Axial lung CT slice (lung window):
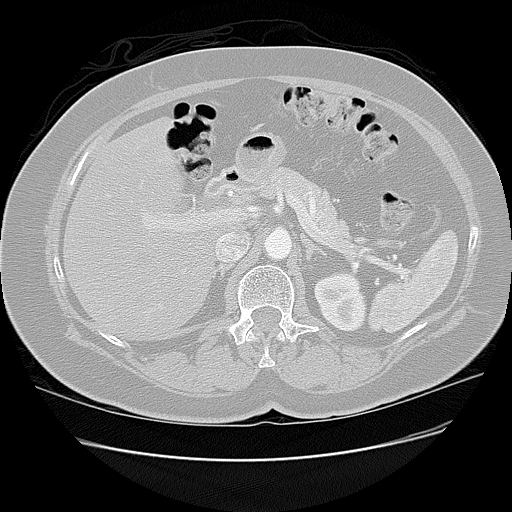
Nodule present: no